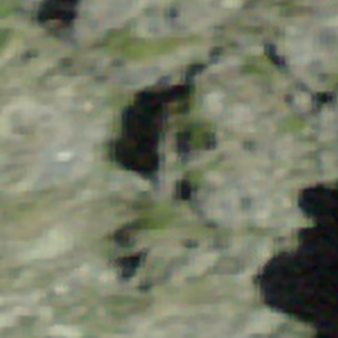
Label: other